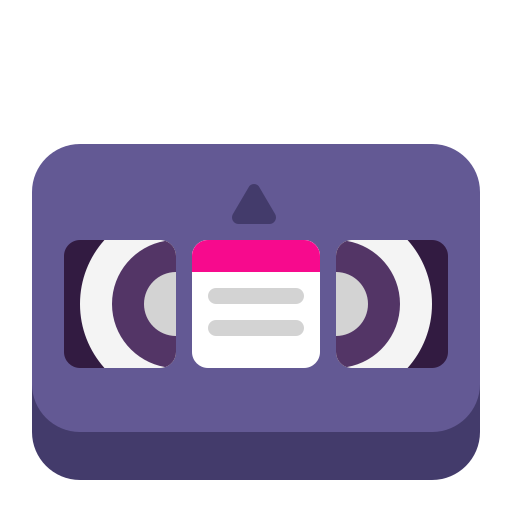
videocassette flat